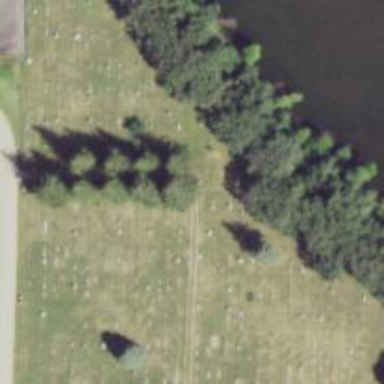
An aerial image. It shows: Cemetery.